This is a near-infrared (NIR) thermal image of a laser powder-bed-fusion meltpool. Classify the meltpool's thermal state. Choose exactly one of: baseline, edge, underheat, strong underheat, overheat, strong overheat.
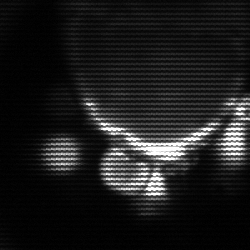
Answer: baseline